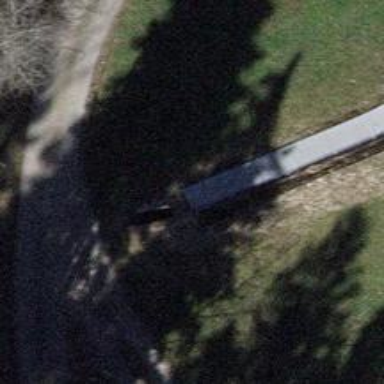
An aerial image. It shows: Retaining wall.